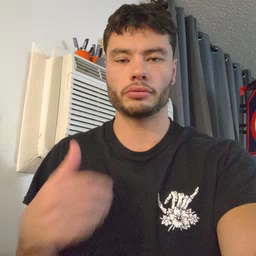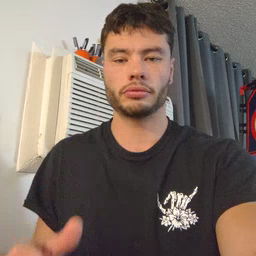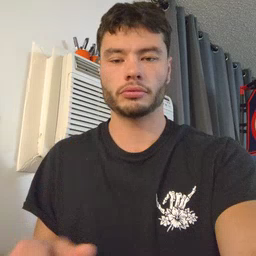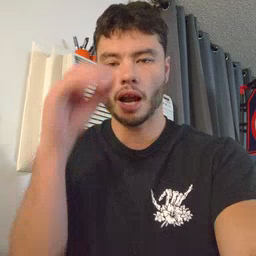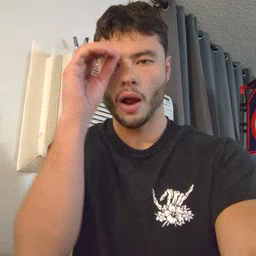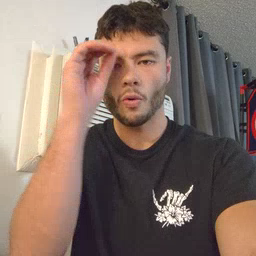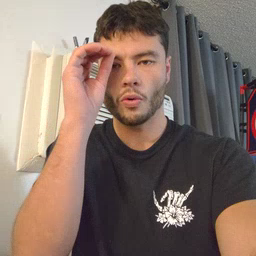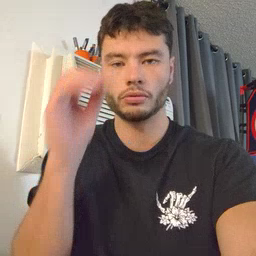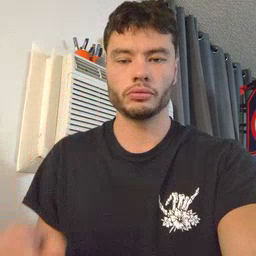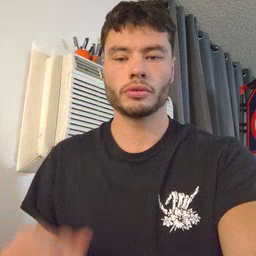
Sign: owl